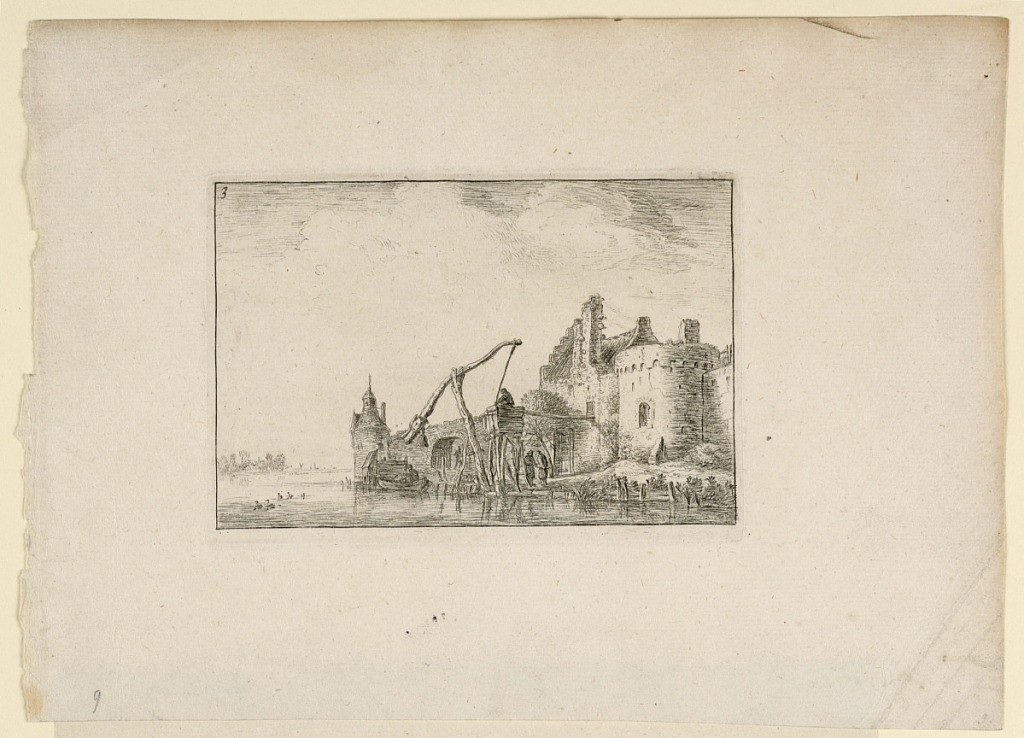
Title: Fortified Building by a Stream With a Large Water Conductor
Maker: Antoni Waterloo, 1618–1677
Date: ca. 1650
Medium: Etching on paper
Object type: Print
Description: A fortified tower stands at the water's edge, beside which is a large fulcrum for lifting water up to a high platform. Ducks swim in the left foreground.